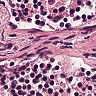
Metastatic tissue present: no